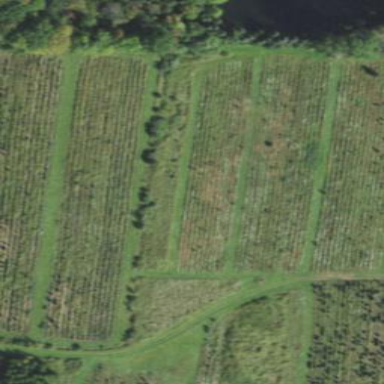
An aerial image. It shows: Orchard.